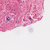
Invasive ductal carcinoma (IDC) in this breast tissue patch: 0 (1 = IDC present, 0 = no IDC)